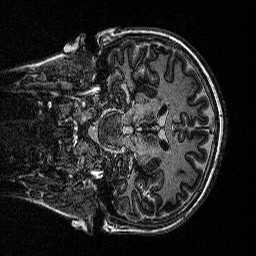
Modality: MP2RAGE
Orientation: coronal
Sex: female
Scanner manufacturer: siemens
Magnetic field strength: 3 T
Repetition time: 5 s
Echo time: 0.00292 s